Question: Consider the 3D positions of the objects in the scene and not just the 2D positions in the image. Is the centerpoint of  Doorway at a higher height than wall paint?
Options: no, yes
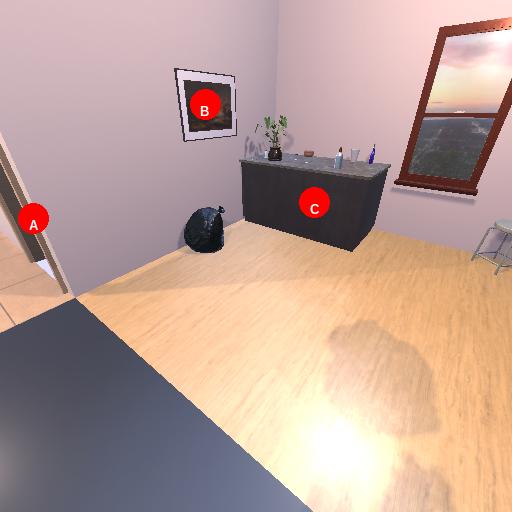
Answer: no